Interaction volume radius: 10 \u00c5
Interaction volume height: 20 \u00c5
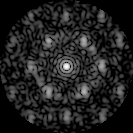
Disorder parameter: 0.5775